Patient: sex F, age 26
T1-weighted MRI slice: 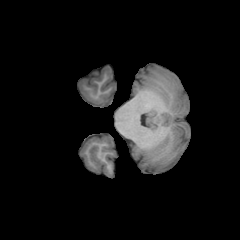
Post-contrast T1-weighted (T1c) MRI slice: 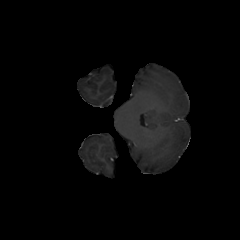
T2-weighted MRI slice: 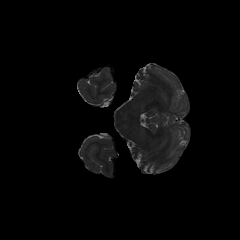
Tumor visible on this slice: no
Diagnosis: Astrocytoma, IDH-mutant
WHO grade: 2